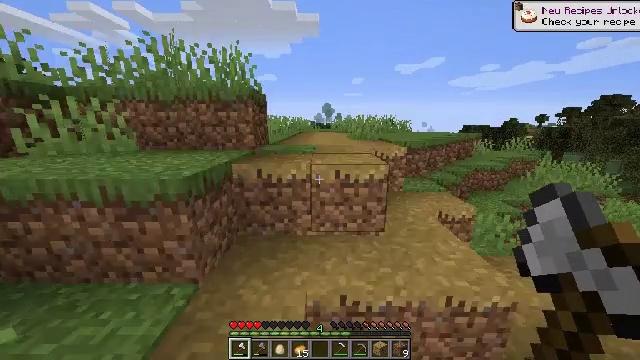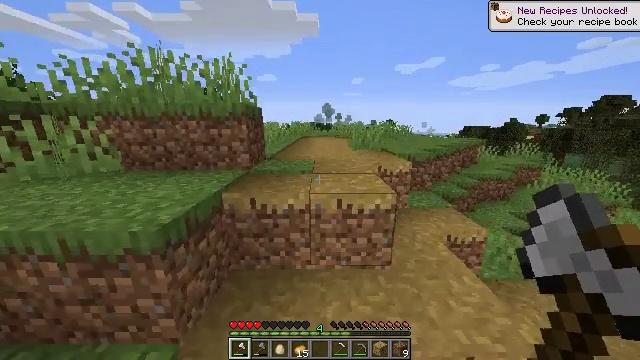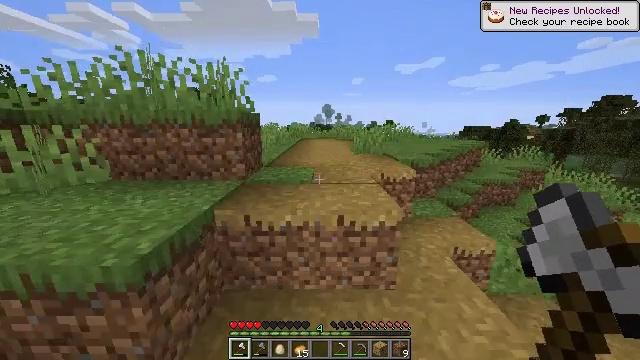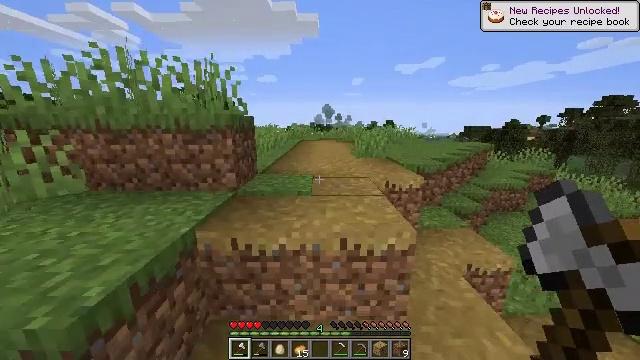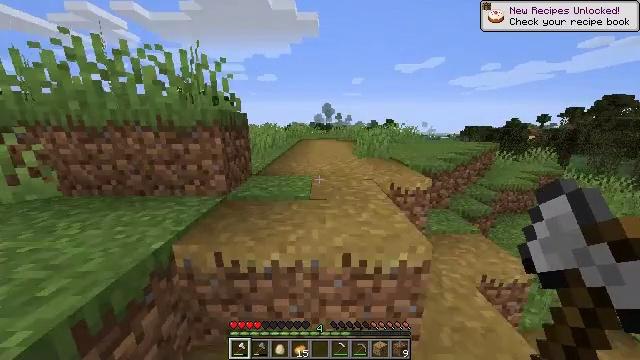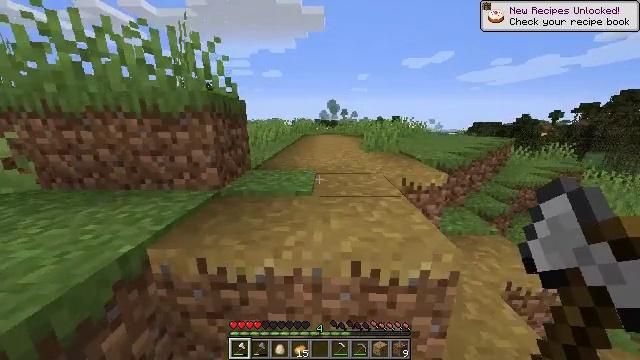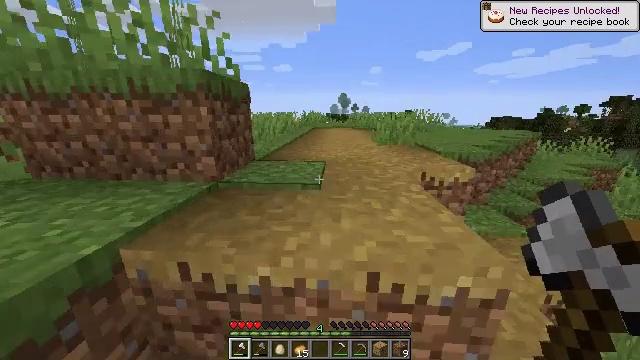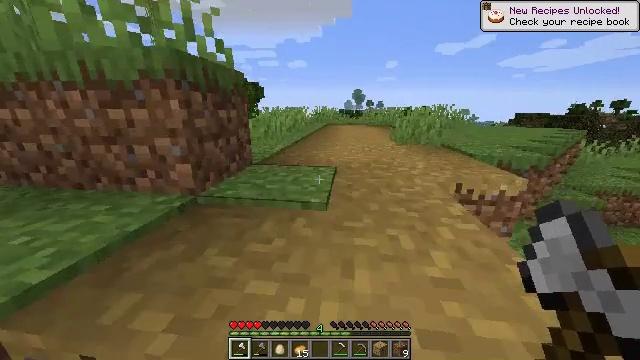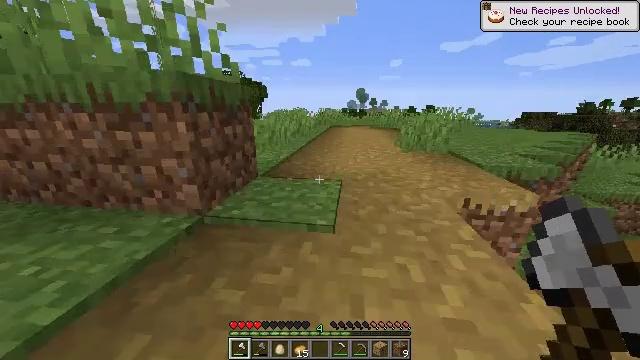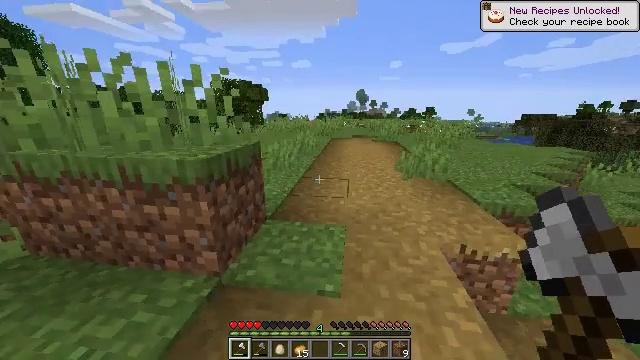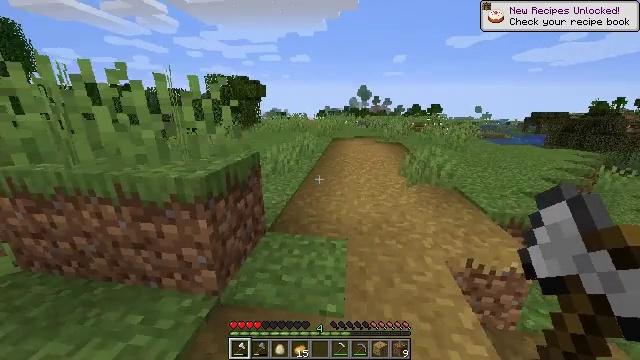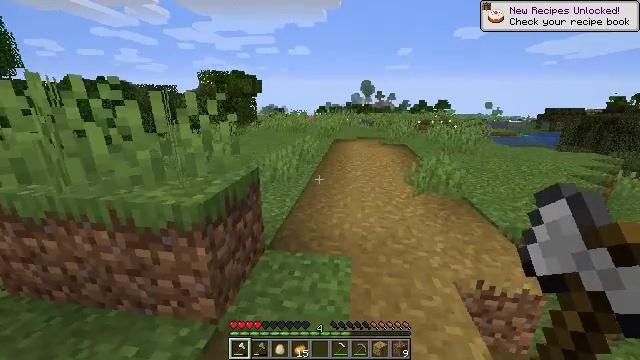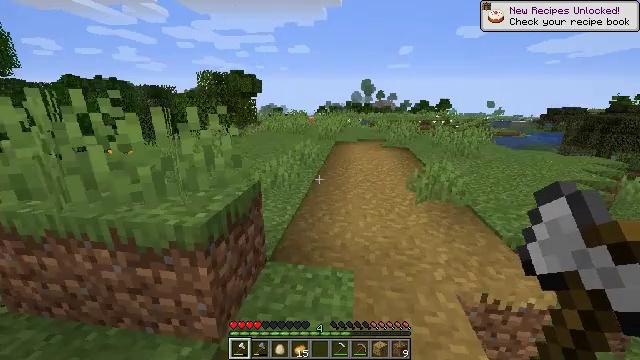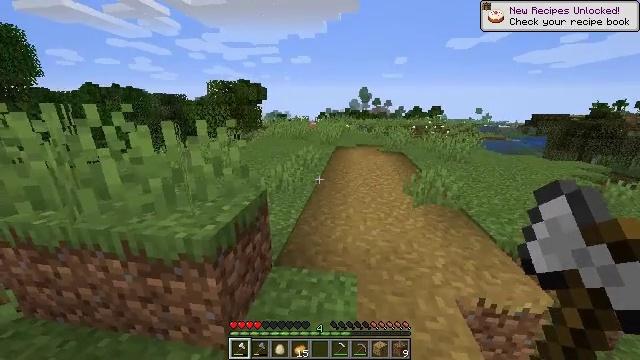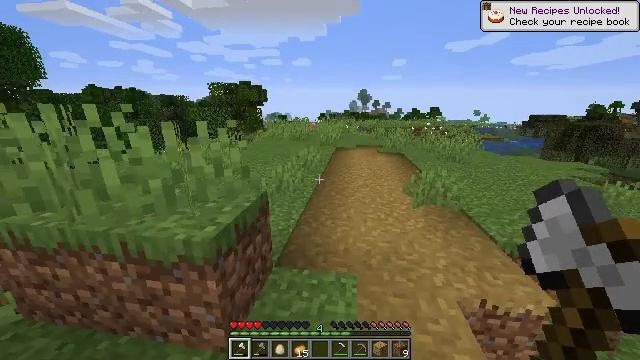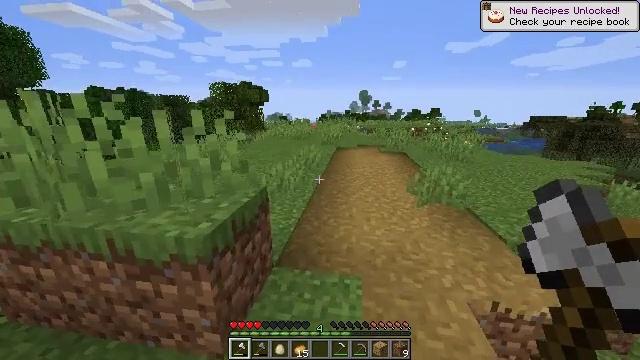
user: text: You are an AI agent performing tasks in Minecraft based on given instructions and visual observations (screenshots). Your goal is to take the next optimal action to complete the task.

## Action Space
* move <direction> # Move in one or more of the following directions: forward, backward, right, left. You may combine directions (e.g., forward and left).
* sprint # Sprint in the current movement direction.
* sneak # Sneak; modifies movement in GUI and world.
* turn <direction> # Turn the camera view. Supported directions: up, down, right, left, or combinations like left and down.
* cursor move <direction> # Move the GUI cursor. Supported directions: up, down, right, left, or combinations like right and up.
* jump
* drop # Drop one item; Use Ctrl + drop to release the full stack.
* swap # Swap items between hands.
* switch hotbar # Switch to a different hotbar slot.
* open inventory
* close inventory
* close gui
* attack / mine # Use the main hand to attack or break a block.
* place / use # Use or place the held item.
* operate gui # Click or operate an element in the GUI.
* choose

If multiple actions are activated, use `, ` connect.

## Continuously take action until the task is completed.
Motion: motion action
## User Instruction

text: Break the bee nest from a tree.
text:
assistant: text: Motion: move forward, sprint, jump
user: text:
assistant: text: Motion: move forward, sprint, jump
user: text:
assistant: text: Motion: move forward, sprint, jump
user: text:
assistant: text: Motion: move forward, sprint, jump
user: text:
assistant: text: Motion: move forward, sprint, turn left, jump
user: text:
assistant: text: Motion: move forward, sprint, turn left and down, jump
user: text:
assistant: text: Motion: move forward, sprint, turn left, jump
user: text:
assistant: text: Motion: move forward, sprint, jump
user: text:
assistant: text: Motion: move forward, sprint, jump
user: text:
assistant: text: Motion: move forward, sprint, jump
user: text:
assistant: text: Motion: move forward, sprint, jump
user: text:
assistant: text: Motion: move forward, sprint, jump
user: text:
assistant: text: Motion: move forward, sprint, jump
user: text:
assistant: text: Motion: move forward, sprint, jump
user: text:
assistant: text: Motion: move forward, sprint, jump
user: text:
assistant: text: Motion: move forward, sprint, jump
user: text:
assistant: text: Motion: move forward, sprint, jump
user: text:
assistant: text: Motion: move forward, sprint, jump
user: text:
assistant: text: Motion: move forward, sprint, turn left, jump
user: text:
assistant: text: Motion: move forward, sprint, turn left and down, jump
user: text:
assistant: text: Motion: move forward, sprint, jump
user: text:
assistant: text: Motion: move forward, sprint, jump
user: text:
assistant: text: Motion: move forward, sprint, jump
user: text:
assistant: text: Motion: move forward, sprint, jump
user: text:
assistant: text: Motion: move forward, sprint, jump
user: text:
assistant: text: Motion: move forward, sprint, jump
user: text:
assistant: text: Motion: move forward, sprint, jump
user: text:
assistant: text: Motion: move forward, sprint, jump
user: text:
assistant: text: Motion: move forward, sprint, jump
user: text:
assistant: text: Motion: move forward, sprint, jump